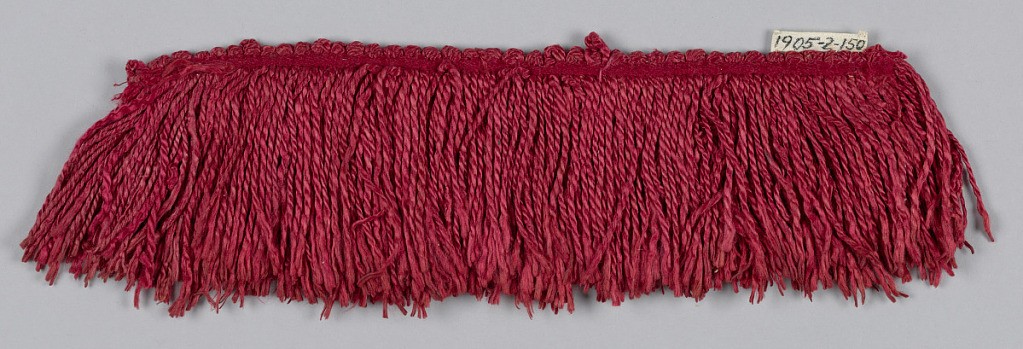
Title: Fringe
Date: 16th century
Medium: silk Technique: woven
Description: Red fringe with a woven heading and picots on the top edge and red skirt threads.